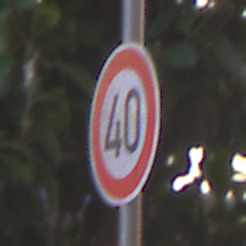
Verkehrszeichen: Geschwindigkeit40
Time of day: MorningAfternoon
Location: Outdoor (Urban)
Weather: Clear
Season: NotSpecified
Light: Natural